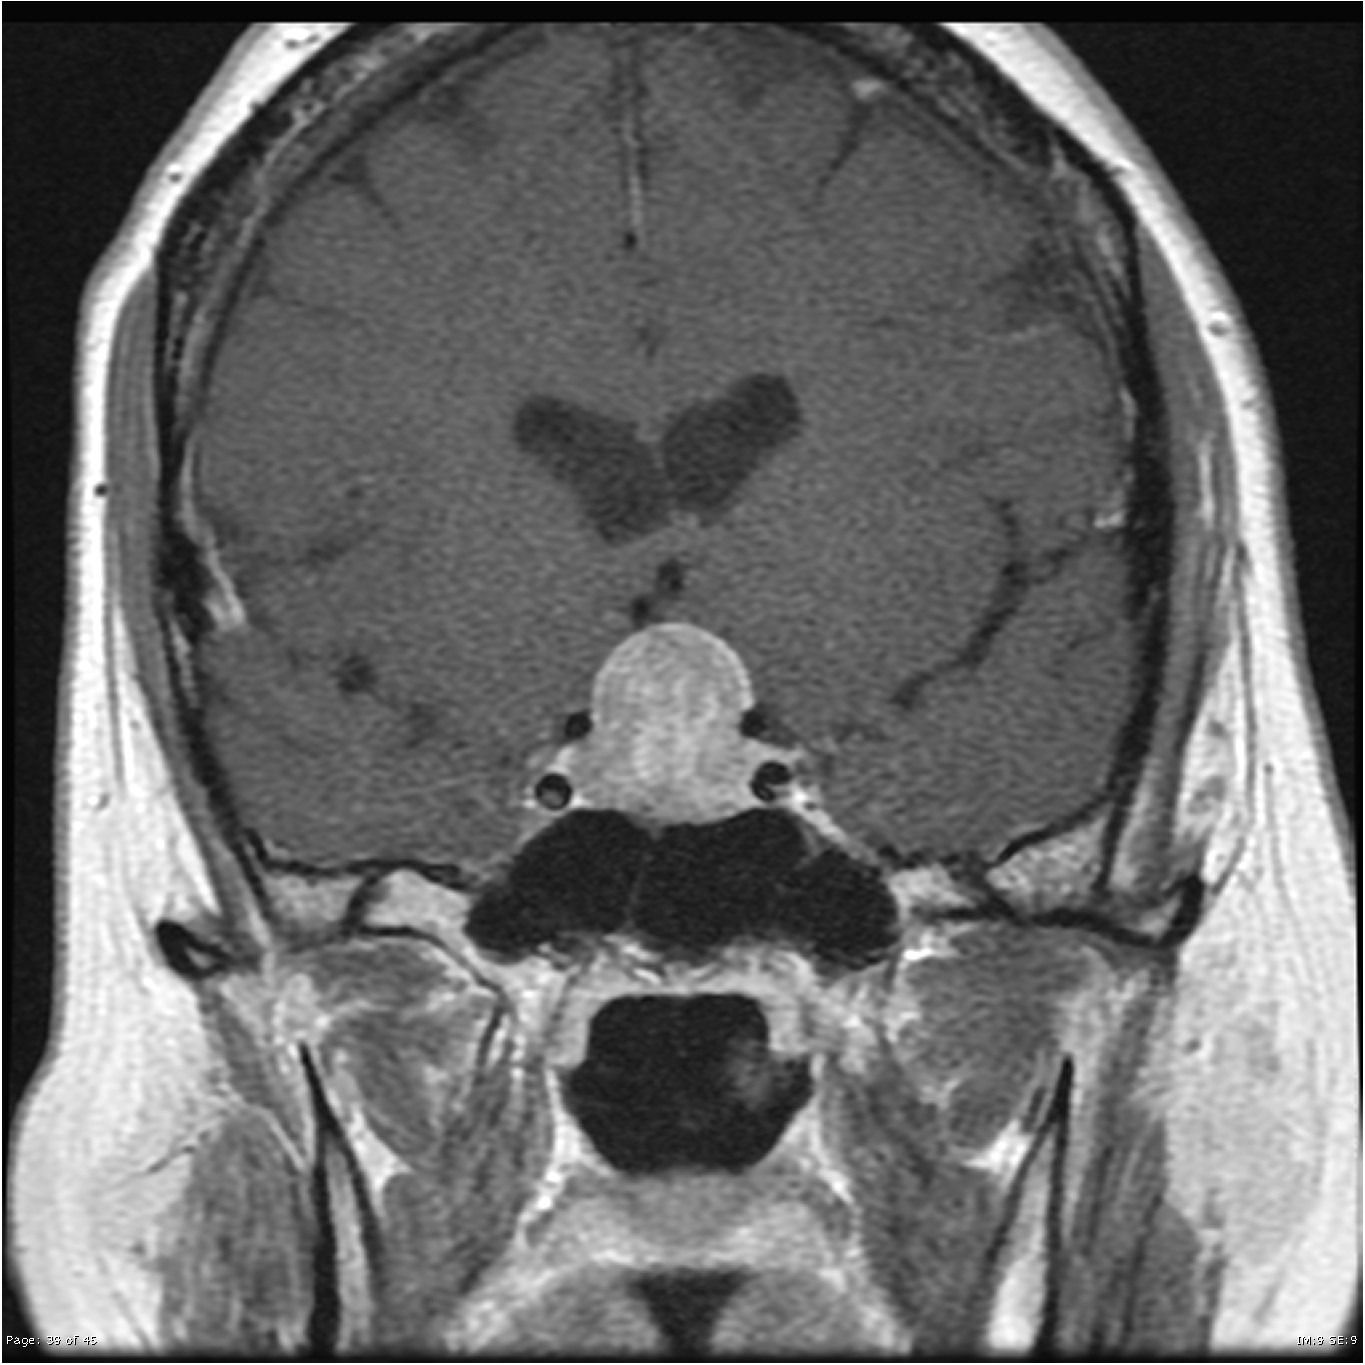
Label: pituitary